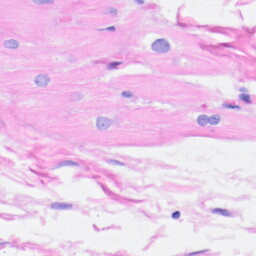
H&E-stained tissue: Heart